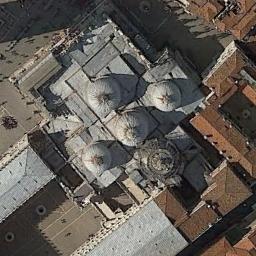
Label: palace